Question: I'm experiencing a seemingly simple but puzzling problem with javascript. Here I have two snippets; , except that the yellow enter box of the latter snippet is produced by Javascript.
The differences between the two codes are:

'''
<table><tbody><tr class="newdiv"><td style="background:yellow">enter</td></tr></tbody></table> click the yellow box!
<br><textarea id="result"></textarea>
<script src="https://ajax.googleapis.com/ajax/libs/jquery/3.5.1/jquery.min.js"></script>
<script>
// the script below enables typing 'enter' into textarea by clicking the yellow box.
$('.newdiv>td').click(function(){
var range = document.createRange();
range.selectNodeContents(this);
var sel = window.getSelection();
sel.removeAllRanges();
sel.addRange(range);
insertAtCaret('result', sel);return false;
});
function insertAtCaret(areaId, text) {
var txtarea = document.getElementById(areaId);
if (!txtarea) {
return;
}
var scrollPos = txtarea.scrollTop;
var strPos = 0;
var br = ((txtarea.selectionStart || txtarea.selectionStart == '0') ?
"ff" : (document.selection ? "ie" : false));
if (br == "ie") {
txtarea.focus();
var range = document.selection.createRange();
range.moveStart('character', -txtarea.value.length);
strPos = range.text.length;
} else if (br == "ff") {
strPos = txtarea.selectionStart;
}
var front = (txtarea.value).substring(0, strPos);
var back = (txtarea.value).substring(strPos, txtarea.value.length);
txtarea.value = front + text + back;
strPos = strPos + text.length;
txtarea.scrollTop = scrollPos;
}
</script>
'''
'''
<button onclick="myfunction()">show</button>
<div id="show"></div>
<br><textarea class="txta" id="result"></textarea>
<script src="https://ajax.googleapis.com/ajax/libs/jquery/3.5.1/jquery.min.js"></script>
<script>
function myfunction(){
document.getElementById('show').innerHTML = '
<table><tbody><tr class="newdiv"><td style="background:yellow">enter</td></tr></tbody></table> click the yellow box!
';
}
// the script below enables typing 'enter' into textarea by clicking the yellow box.
$('.newdiv>td').click(function(){
var range = document.createRange();
range.selectNodeContents(this);
var sel = window.getSelection();
sel.removeAllRanges();
sel.addRange(range);
insertAtCaret('result', sel);return false;
});
function insertAtCaret(areaId, text) {
var txtarea = document.getElementById(areaId);
if (!txtarea) {
return;
}
var scrollPos = txtarea.scrollTop;
var strPos = 0;
var br = ((txtarea.selectionStart || txtarea.selectionStart == '0') ?
"ff" : (document.selection ? "ie" : false));
if (br == "ie") {
txtarea.focus();
var range = document.selection.createRange();
range.moveStart('character', -txtarea.value.length);
strPos = range.text.length;
} else if (br == "ff") {
strPos = txtarea.selectionStart;
}
var front = (txtarea.value).substring(0, strPos);
var back = (txtarea.value).substring(strPos, txtarea.value.length);
txtarea.value = front + text + back;
strPos = strPos + text.length;
txtarea.scrollTop = scrollPos;
}
</script>
'''
The yellow box of the second snippet is produced by:
'''
function myfunction(){
document.getElementById('show').innerHTML = '
<table><tbody><tr class="newdiv"><td style="background:yellow">enter</td></tr></tbody></table> click the yellow box!
';
}
'''
The second snippet generates the yellow box by a javascript function, and typing 'enter' is functioned by jquery. My question is: why does the function work in the first snippet but not the second, although their differences (in my humble opinion) doesn't seem to affect the fuction itself?
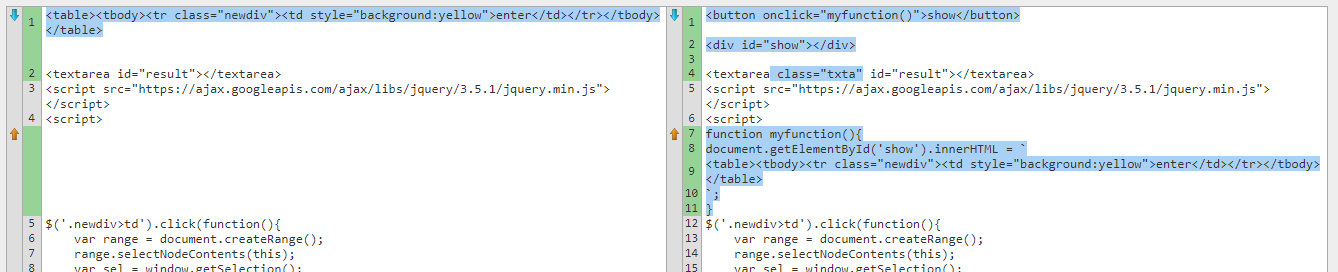
Answer: Please change code with following code.
'''
$('.newdiv>td').click(function(){
var range = document.createRange();
range.selectNodeContents(this);
var sel = window.getSelection();
sel.removeAllRanges();
sel.addRange(range);
insertAtCaret('result', sel);return false;
});
'''
'''
$(document).on('click', '.newdiv>td', function(){
var range = document.createRange();
range.selectNodeContents(this);
var sel = window.getSelection();
sel.removeAllRanges();
sel.addRange(range);
insertAtCaret('result', sel);return false;
});
'''
<URL>
'''
<button onclick="myfunction()">show</button>
<div id="show"></div>
<br><textarea class="txta" id="result"></textarea>
<script src="https://ajax.googleapis.com/ajax/libs/jquery/3.5.1/jquery.min.js"></script>
<script>
function myfunction(){
document.getElementById('show').innerHTML = '
<table><tbody><tr class="newdiv"><td style="background:yellow">enter</td></tr></tbody></table> click the yellow box!
';
}
// the script below enables typing 'enter' into textarea by clicking the yellow box.
$(document).on('click', '.newdiv>td', function(){
var range = document.createRange();
range.selectNodeContents(this);
var sel = window.getSelection();
sel.removeAllRanges();
sel.addRange(range);
insertAtCaret('result', sel);return false;
});
function insertAtCaret(areaId, text) {
var txtarea = document.getElementById(areaId);
if (!txtarea) {
return;
}
var scrollPos = txtarea.scrollTop;
var strPos = 0;
var br = ((txtarea.selectionStart || txtarea.selectionStart == '0') ?
"ff" : (document.selection ? "ie" : false));
if (br == "ie") {
txtarea.focus();
var range = document.selection.createRange();
range.moveStart('character', -txtarea.value.length);
strPos = range.text.length;
} else if (br == "ff") {
strPos = txtarea.selectionStart;
}
var front = (txtarea.value).substring(0, strPos);
var back = (txtarea.value).substring(strPos, txtarea.value.length);
txtarea.value = front + text + back;
strPos = strPos + text.length;
txtarea.scrollTop = scrollPos;
}
</script>
'''